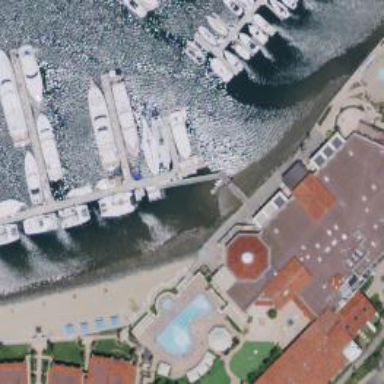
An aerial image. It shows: Man-made pier.